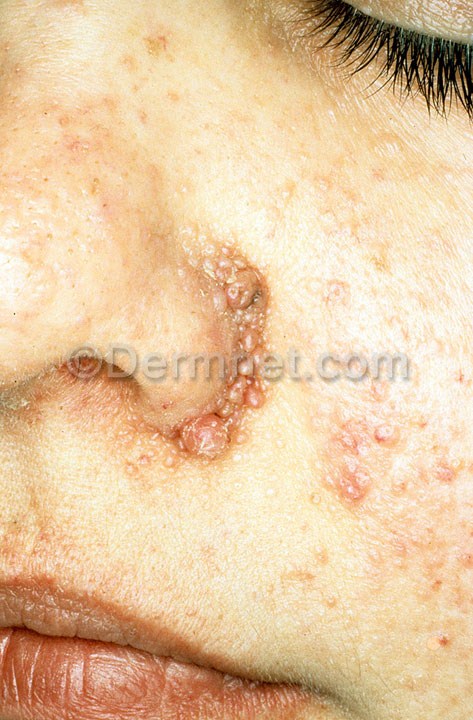
Disease: Systemic Disease